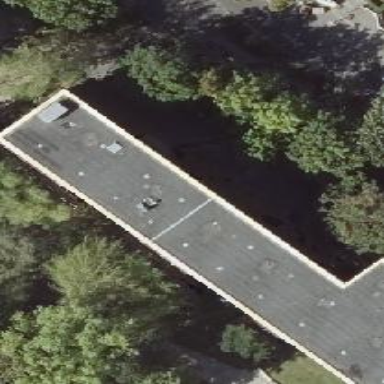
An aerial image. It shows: School building with flat roof.